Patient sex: M
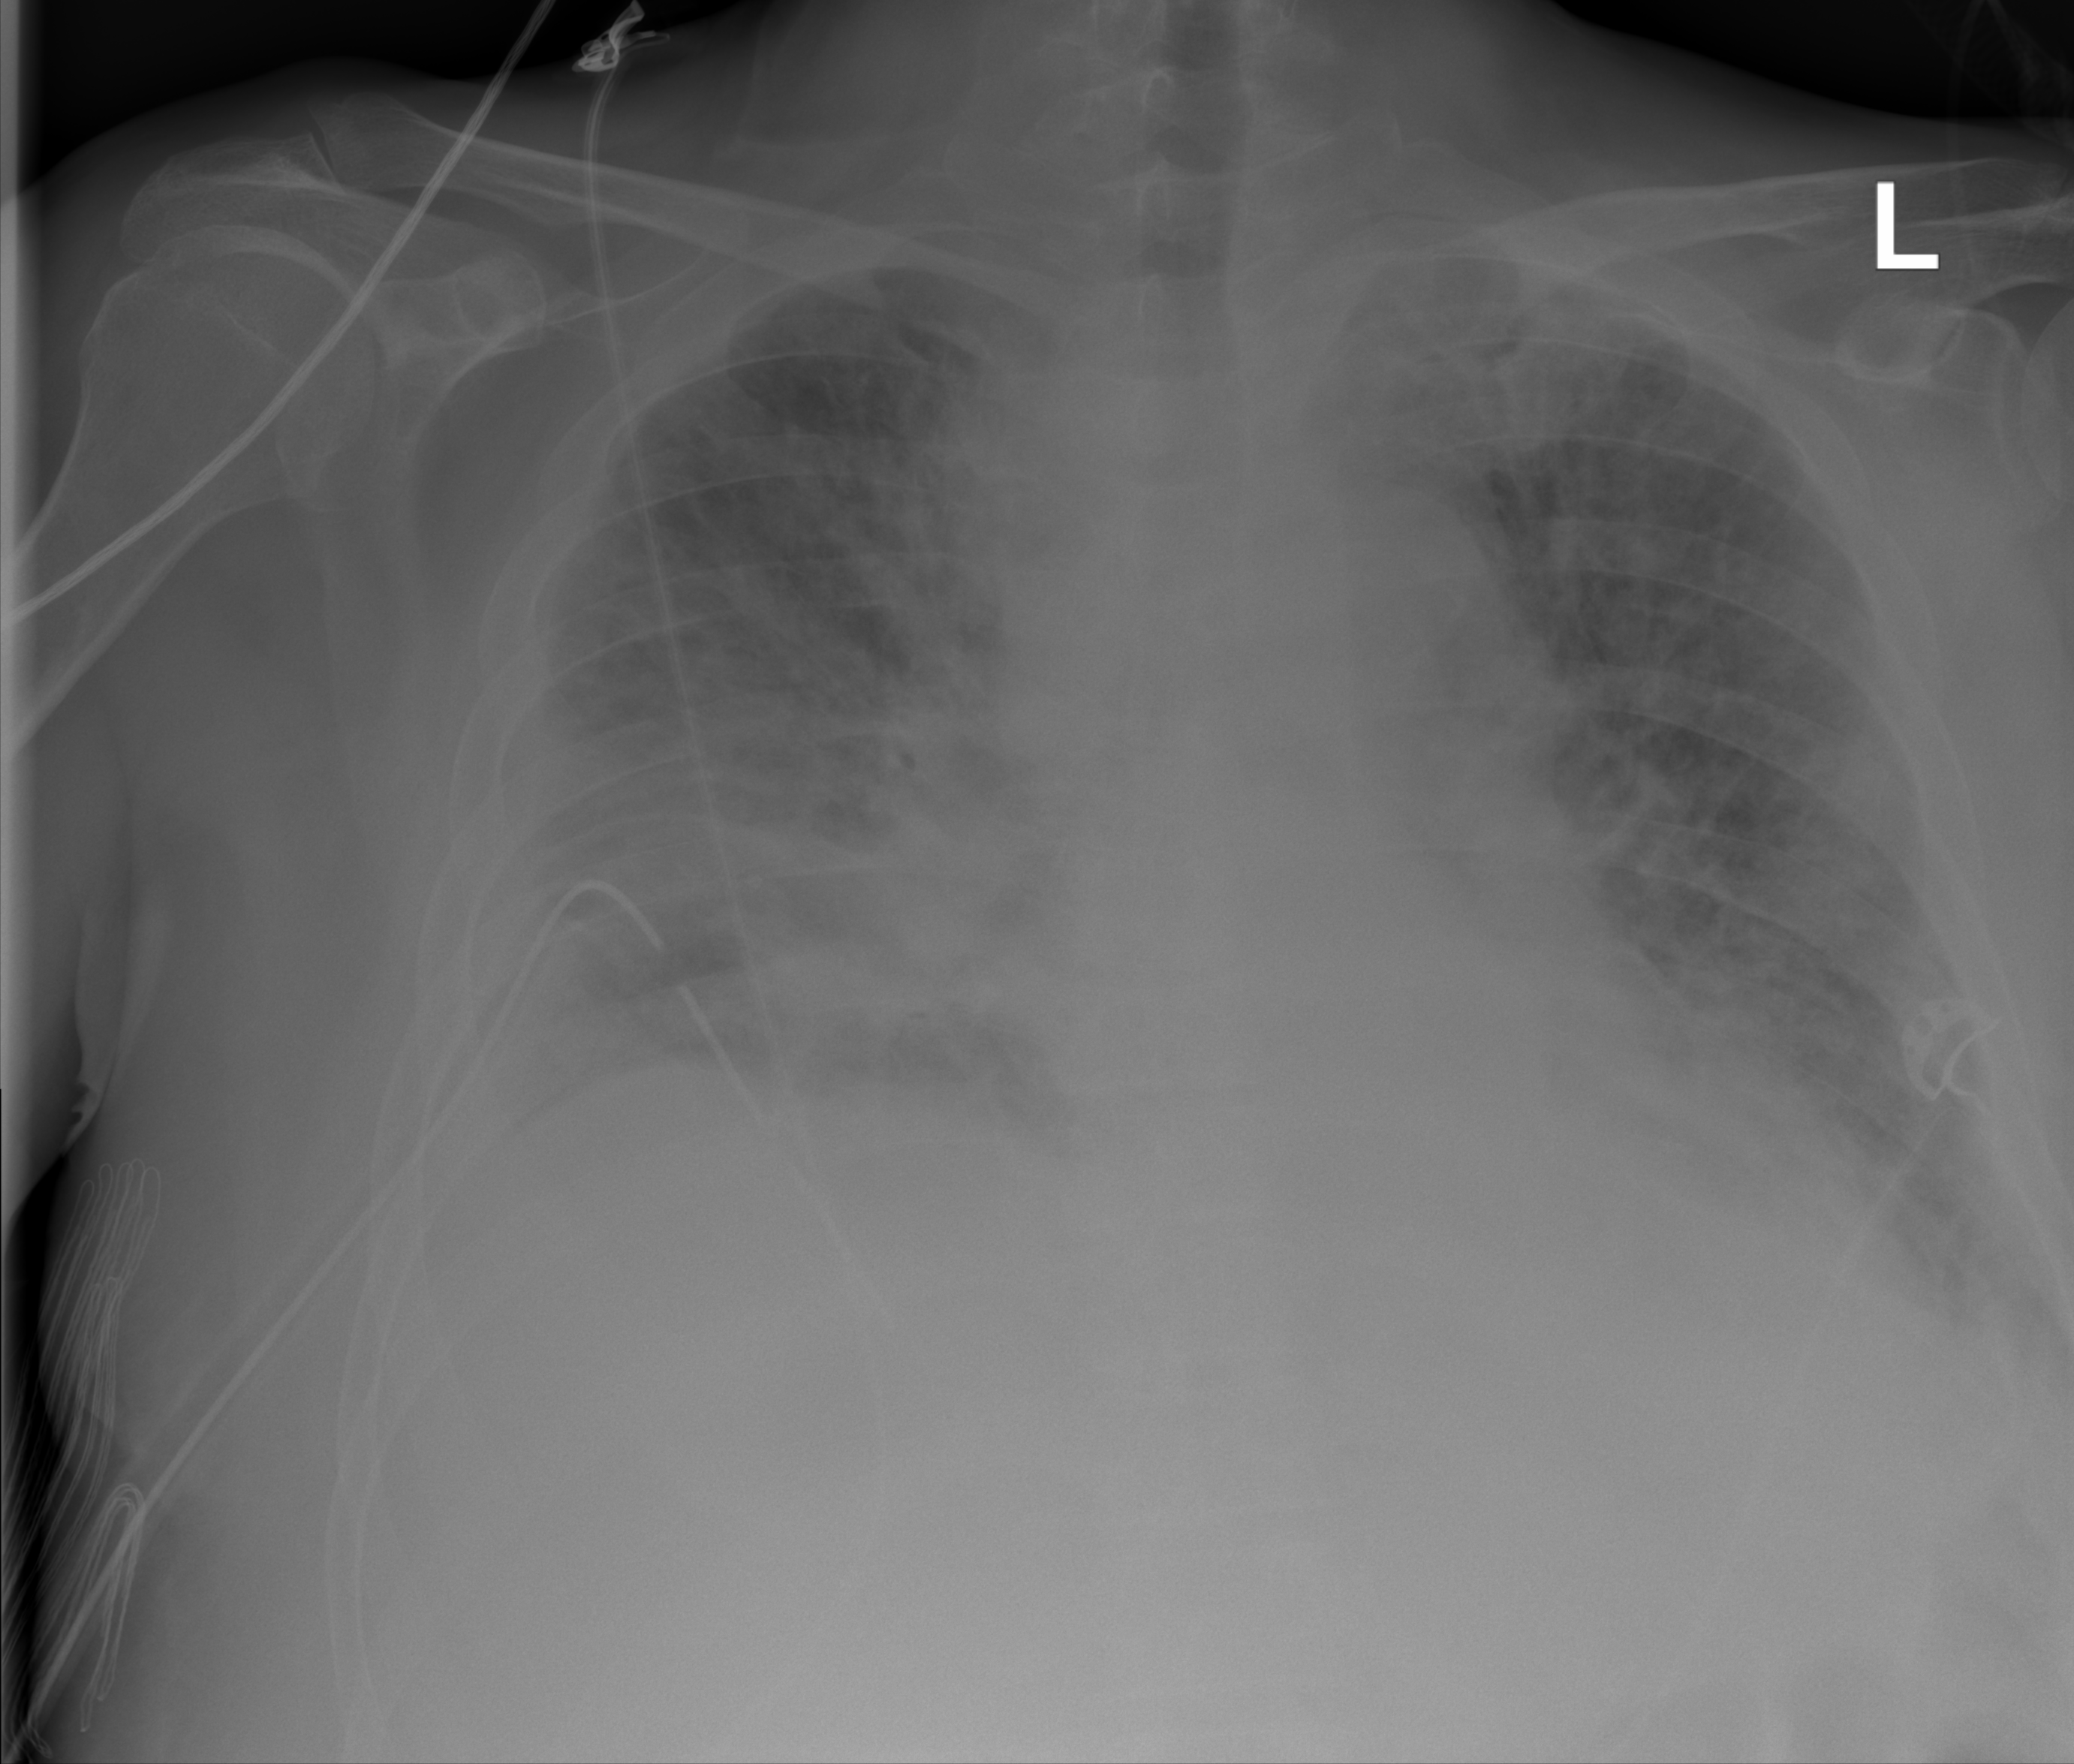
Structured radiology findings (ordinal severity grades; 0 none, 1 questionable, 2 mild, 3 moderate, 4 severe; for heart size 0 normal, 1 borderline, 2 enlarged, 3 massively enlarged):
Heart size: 0
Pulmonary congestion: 3
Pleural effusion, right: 2
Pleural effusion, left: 2
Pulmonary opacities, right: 3
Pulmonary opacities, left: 2
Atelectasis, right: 3
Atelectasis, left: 2